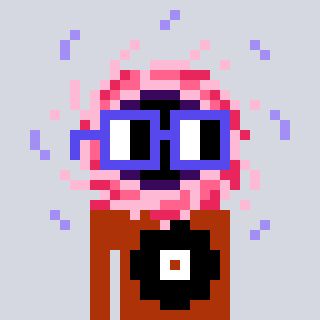
a pixel art character with square blue glasses, a blackhole-shaped head and a hotbrown-colored body on a cool background